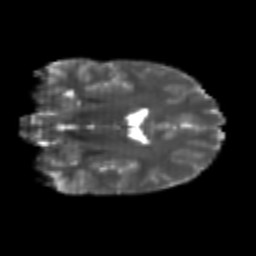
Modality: T2w
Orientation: coronal
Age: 22
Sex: male
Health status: healthy
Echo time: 0.074 s